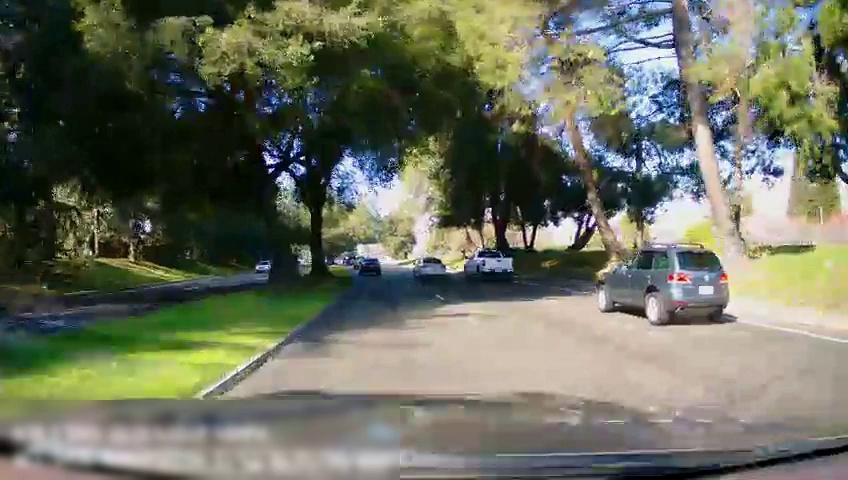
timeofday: Day
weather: Sunny
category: Drivable Space
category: Drivable Space
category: Vehicles | SUV
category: Vehicles | Car
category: Vehicles | Truck
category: Vehicles | Car
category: Vehicles | SUV
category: Vehicles | Truck
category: Lanes | Current Lane
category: Lanes | Alternate Lane